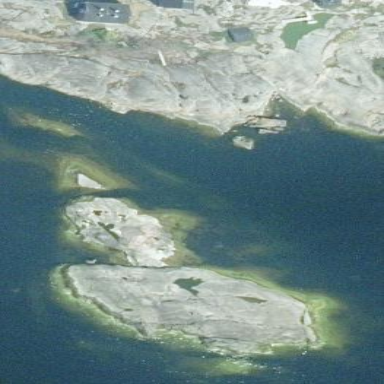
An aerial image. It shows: Islet along the coastline.